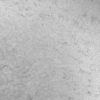
Label: not_dusty